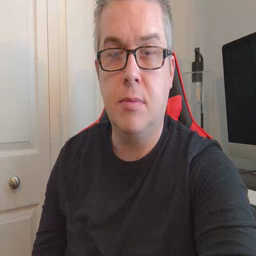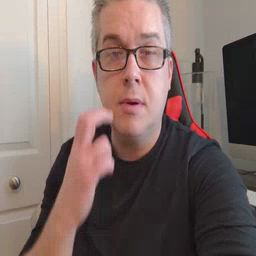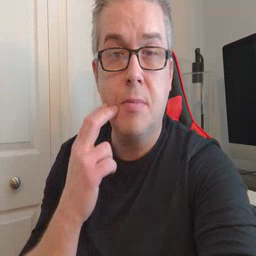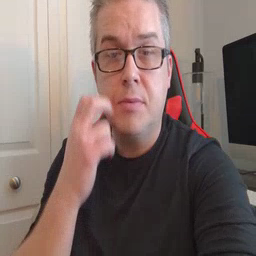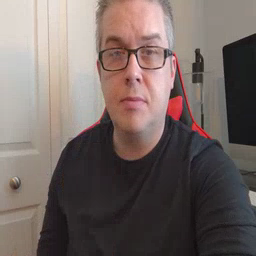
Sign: gum